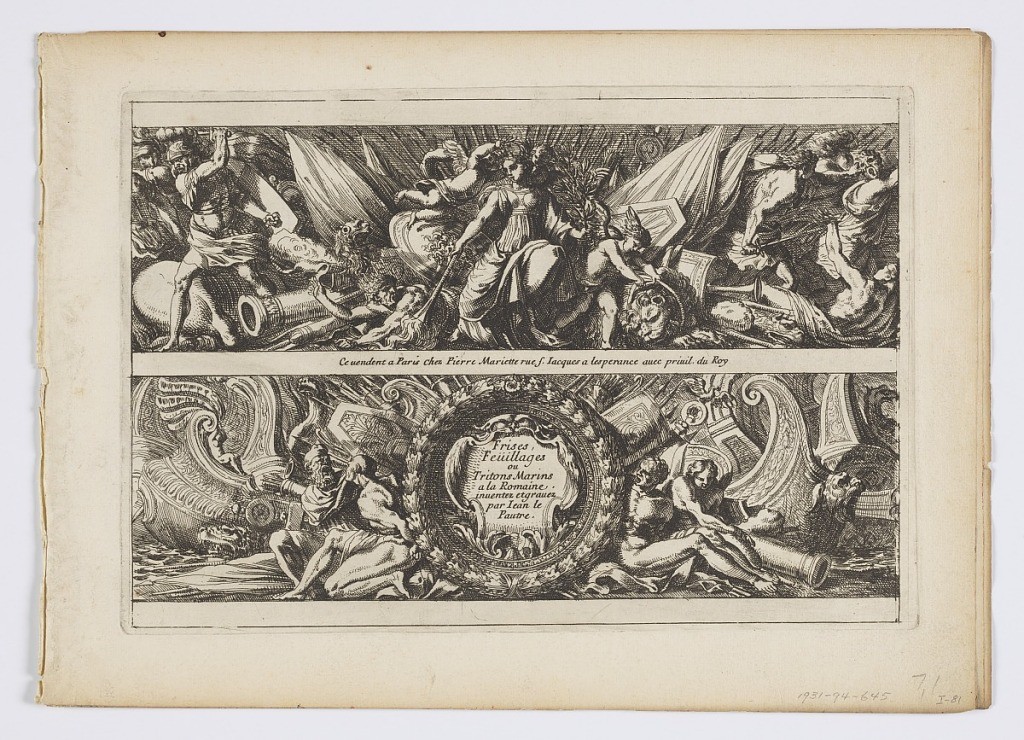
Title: Title Page from "Frises, feuillages ou tritons marins, à la romaine"
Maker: Jean Le Pautre, French, 1618–1682
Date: ca. 1640–1682
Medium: Etching on paper
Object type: Print
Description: Title Page from "Frises, feuillages ou tritons marins, à la romaine"